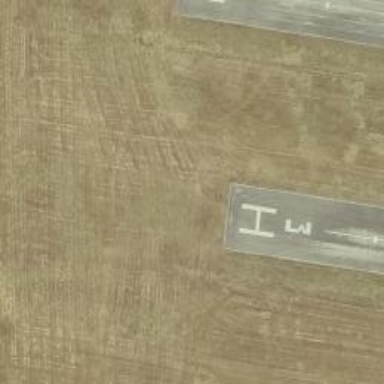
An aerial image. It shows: Asphalt runway at the airport.